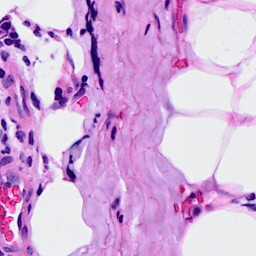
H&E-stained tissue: Breast